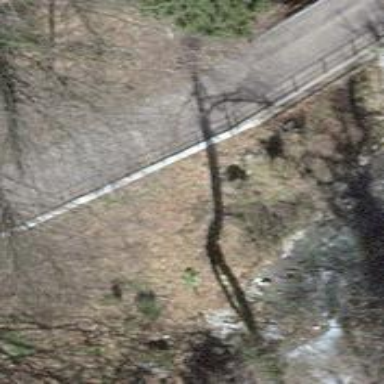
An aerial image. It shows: Unclassified road on bridge.